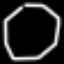
Label: octagon